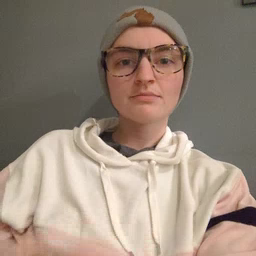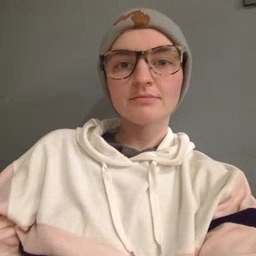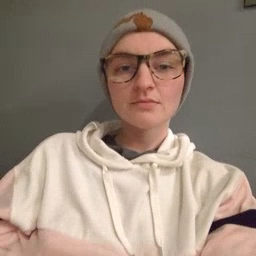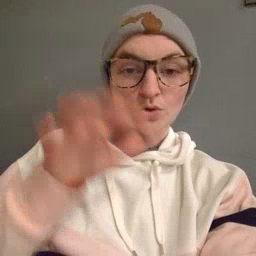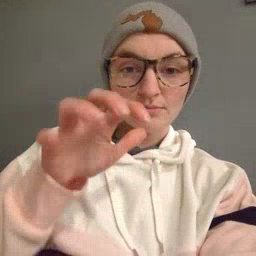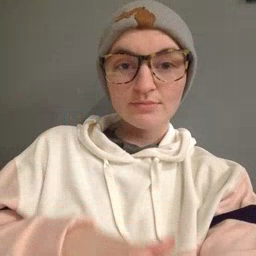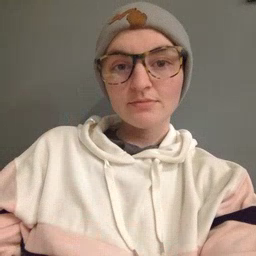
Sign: alligator